Field crop: maize
Growth stage: 2
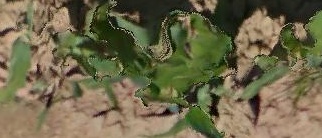
Species: maize